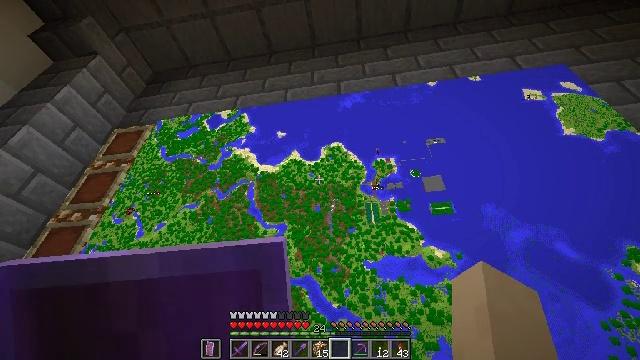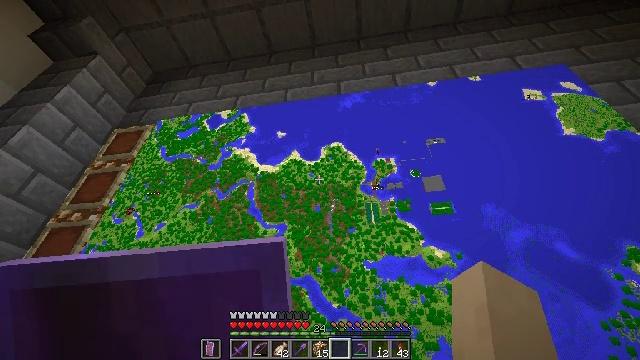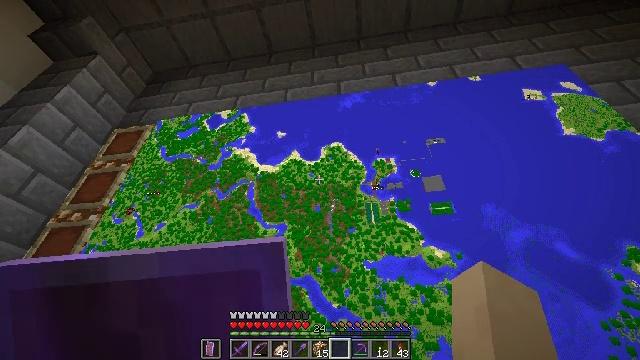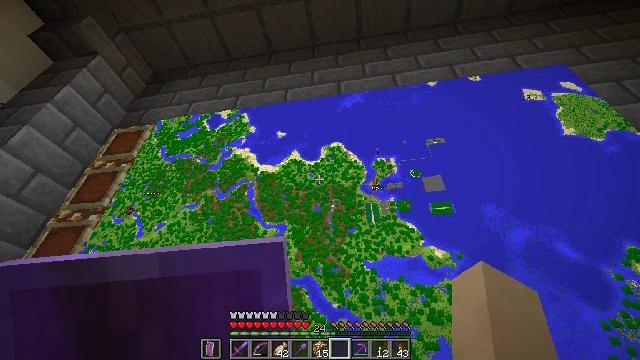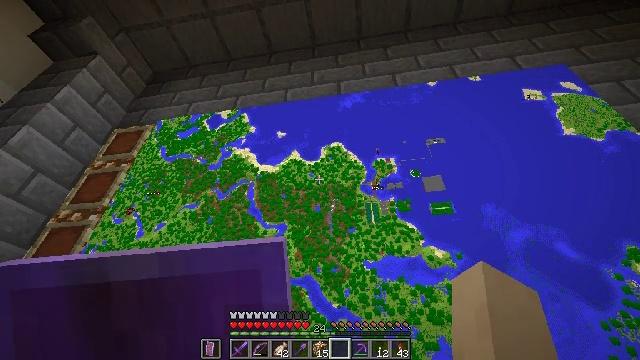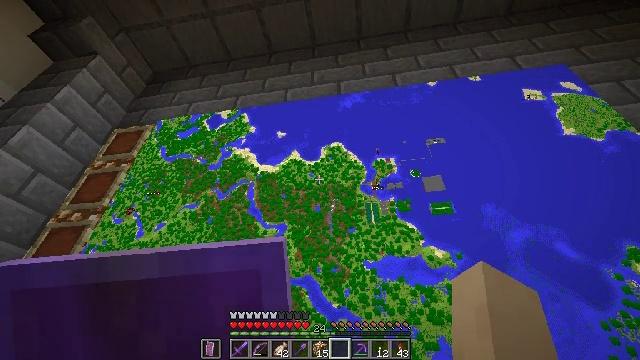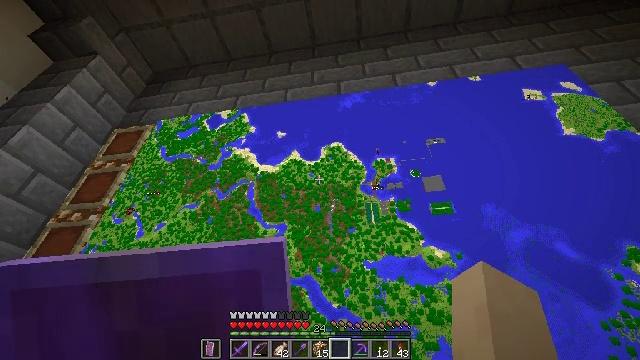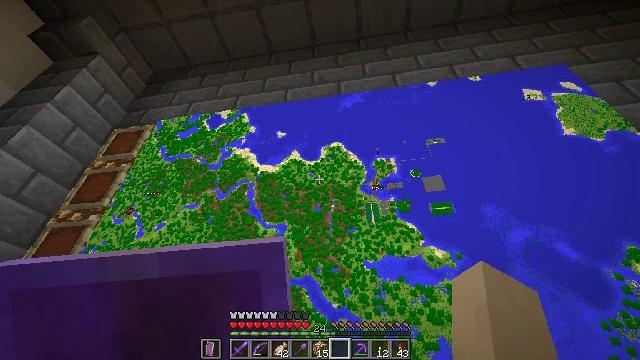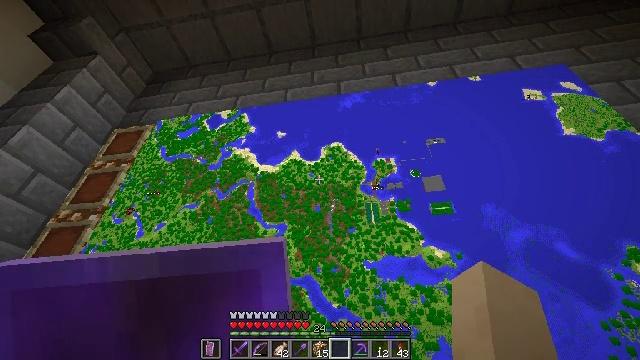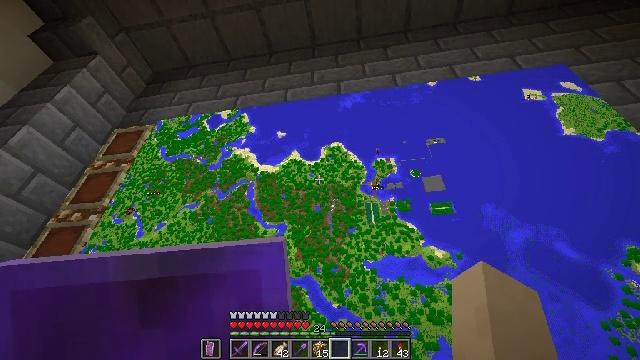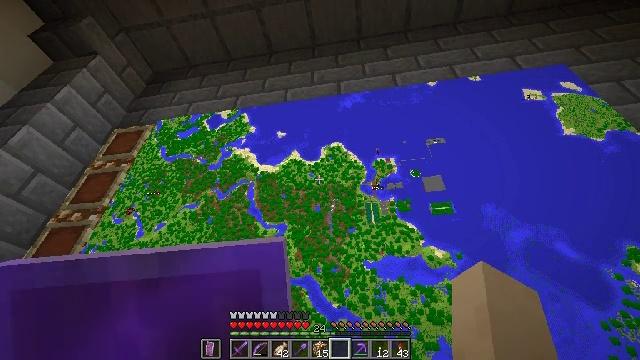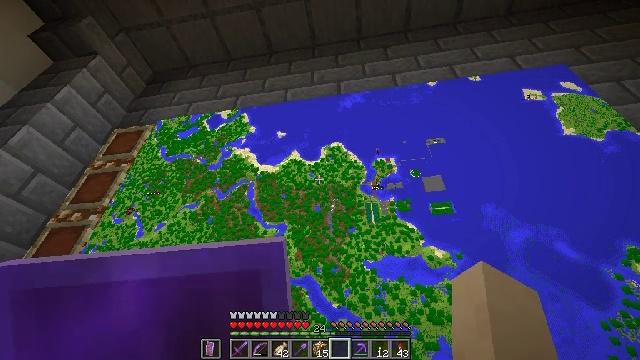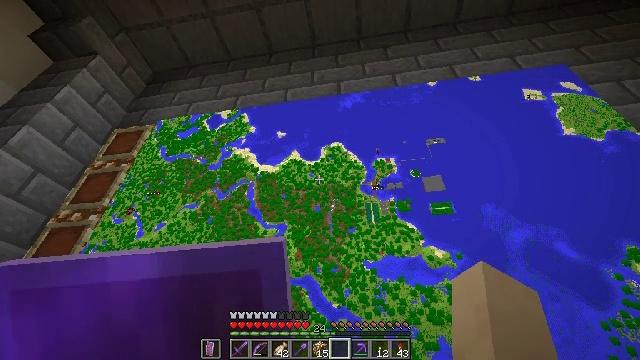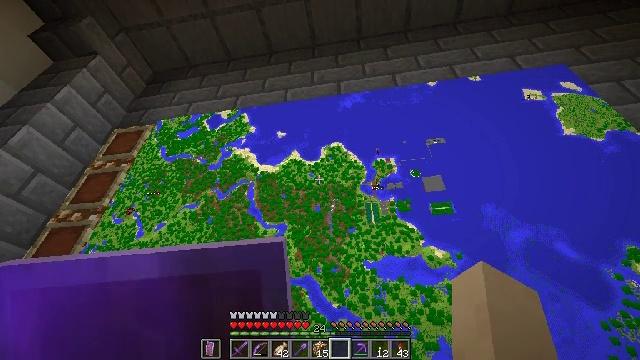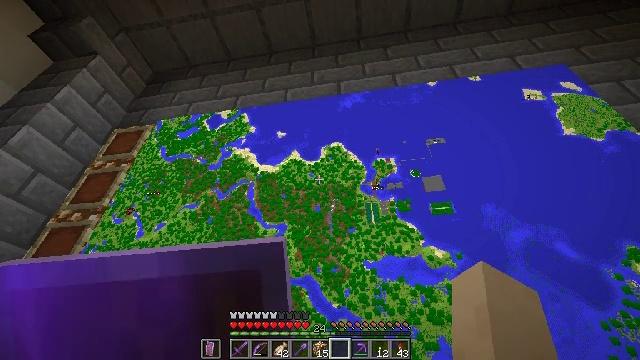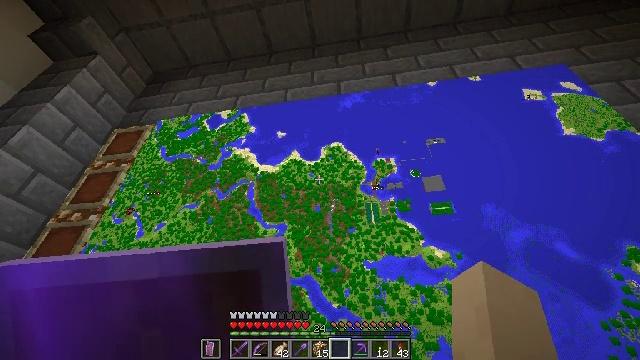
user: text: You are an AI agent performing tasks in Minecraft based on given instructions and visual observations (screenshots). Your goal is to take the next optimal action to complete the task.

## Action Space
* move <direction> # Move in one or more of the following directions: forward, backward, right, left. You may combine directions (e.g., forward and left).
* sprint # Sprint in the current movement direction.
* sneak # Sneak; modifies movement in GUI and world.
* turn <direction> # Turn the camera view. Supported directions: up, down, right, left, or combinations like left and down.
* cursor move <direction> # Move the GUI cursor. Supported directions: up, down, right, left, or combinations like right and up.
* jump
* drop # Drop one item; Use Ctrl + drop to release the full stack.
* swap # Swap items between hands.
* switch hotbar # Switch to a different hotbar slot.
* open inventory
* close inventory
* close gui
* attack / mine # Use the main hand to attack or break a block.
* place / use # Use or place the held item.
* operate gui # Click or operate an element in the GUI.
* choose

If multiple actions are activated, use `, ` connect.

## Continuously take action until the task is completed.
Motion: motion action
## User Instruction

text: Smelt stone into a smooth stone.
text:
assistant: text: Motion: no_op
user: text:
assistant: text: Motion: no_op
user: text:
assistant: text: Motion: no_op
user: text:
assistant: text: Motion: no_op
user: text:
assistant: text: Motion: no_op
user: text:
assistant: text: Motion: no_op
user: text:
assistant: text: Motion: no_op
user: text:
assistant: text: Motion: no_op
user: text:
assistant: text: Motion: no_op
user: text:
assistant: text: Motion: no_op
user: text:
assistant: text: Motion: no_op
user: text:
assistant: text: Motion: no_op
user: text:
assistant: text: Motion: no_op
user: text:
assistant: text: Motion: no_op
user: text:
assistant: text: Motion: no_op
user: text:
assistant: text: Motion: no_op
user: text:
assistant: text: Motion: no_op
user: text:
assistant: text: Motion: no_op
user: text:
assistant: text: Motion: no_op
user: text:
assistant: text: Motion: no_op
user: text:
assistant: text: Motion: no_op
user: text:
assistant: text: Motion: no_op
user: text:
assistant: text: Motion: no_op
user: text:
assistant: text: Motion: no_op
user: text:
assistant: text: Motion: no_op
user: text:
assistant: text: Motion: no_op
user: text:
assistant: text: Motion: move right
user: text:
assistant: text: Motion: move right
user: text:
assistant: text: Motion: move right
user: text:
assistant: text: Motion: move right